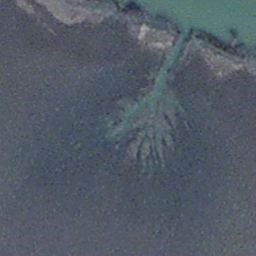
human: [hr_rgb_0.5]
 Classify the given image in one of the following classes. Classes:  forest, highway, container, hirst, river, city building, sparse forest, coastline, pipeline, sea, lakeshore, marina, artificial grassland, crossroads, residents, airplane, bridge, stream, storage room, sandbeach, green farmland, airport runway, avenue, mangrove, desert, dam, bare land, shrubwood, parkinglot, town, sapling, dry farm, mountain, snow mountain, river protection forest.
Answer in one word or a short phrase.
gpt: stream